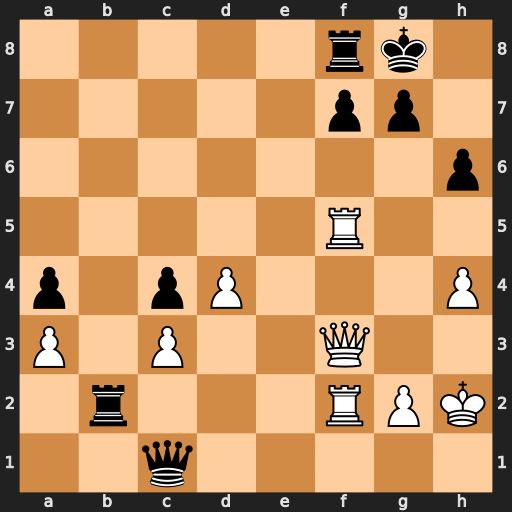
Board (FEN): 5rk1/5pp1/7p/5R2/p1pP3P/P1P2Q2/1r3RPK/2q5
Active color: w
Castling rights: -
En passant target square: -
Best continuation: Rxf7 Rxf7 Qxf7+